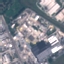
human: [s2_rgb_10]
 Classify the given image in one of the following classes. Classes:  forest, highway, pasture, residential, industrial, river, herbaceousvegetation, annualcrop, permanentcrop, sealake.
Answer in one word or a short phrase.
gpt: Industrial